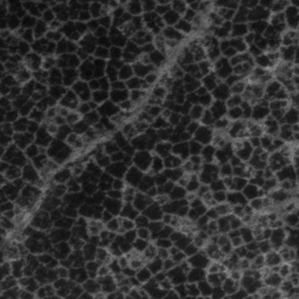
Label: frost